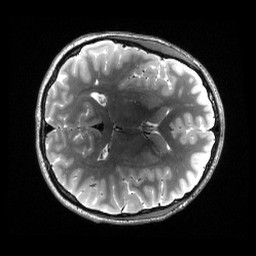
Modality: T2w
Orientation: axial
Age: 33
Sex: female
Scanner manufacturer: siemens
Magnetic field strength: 3 T
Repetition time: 3.2 s
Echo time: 0.563 s